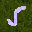
Label: 5